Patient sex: M
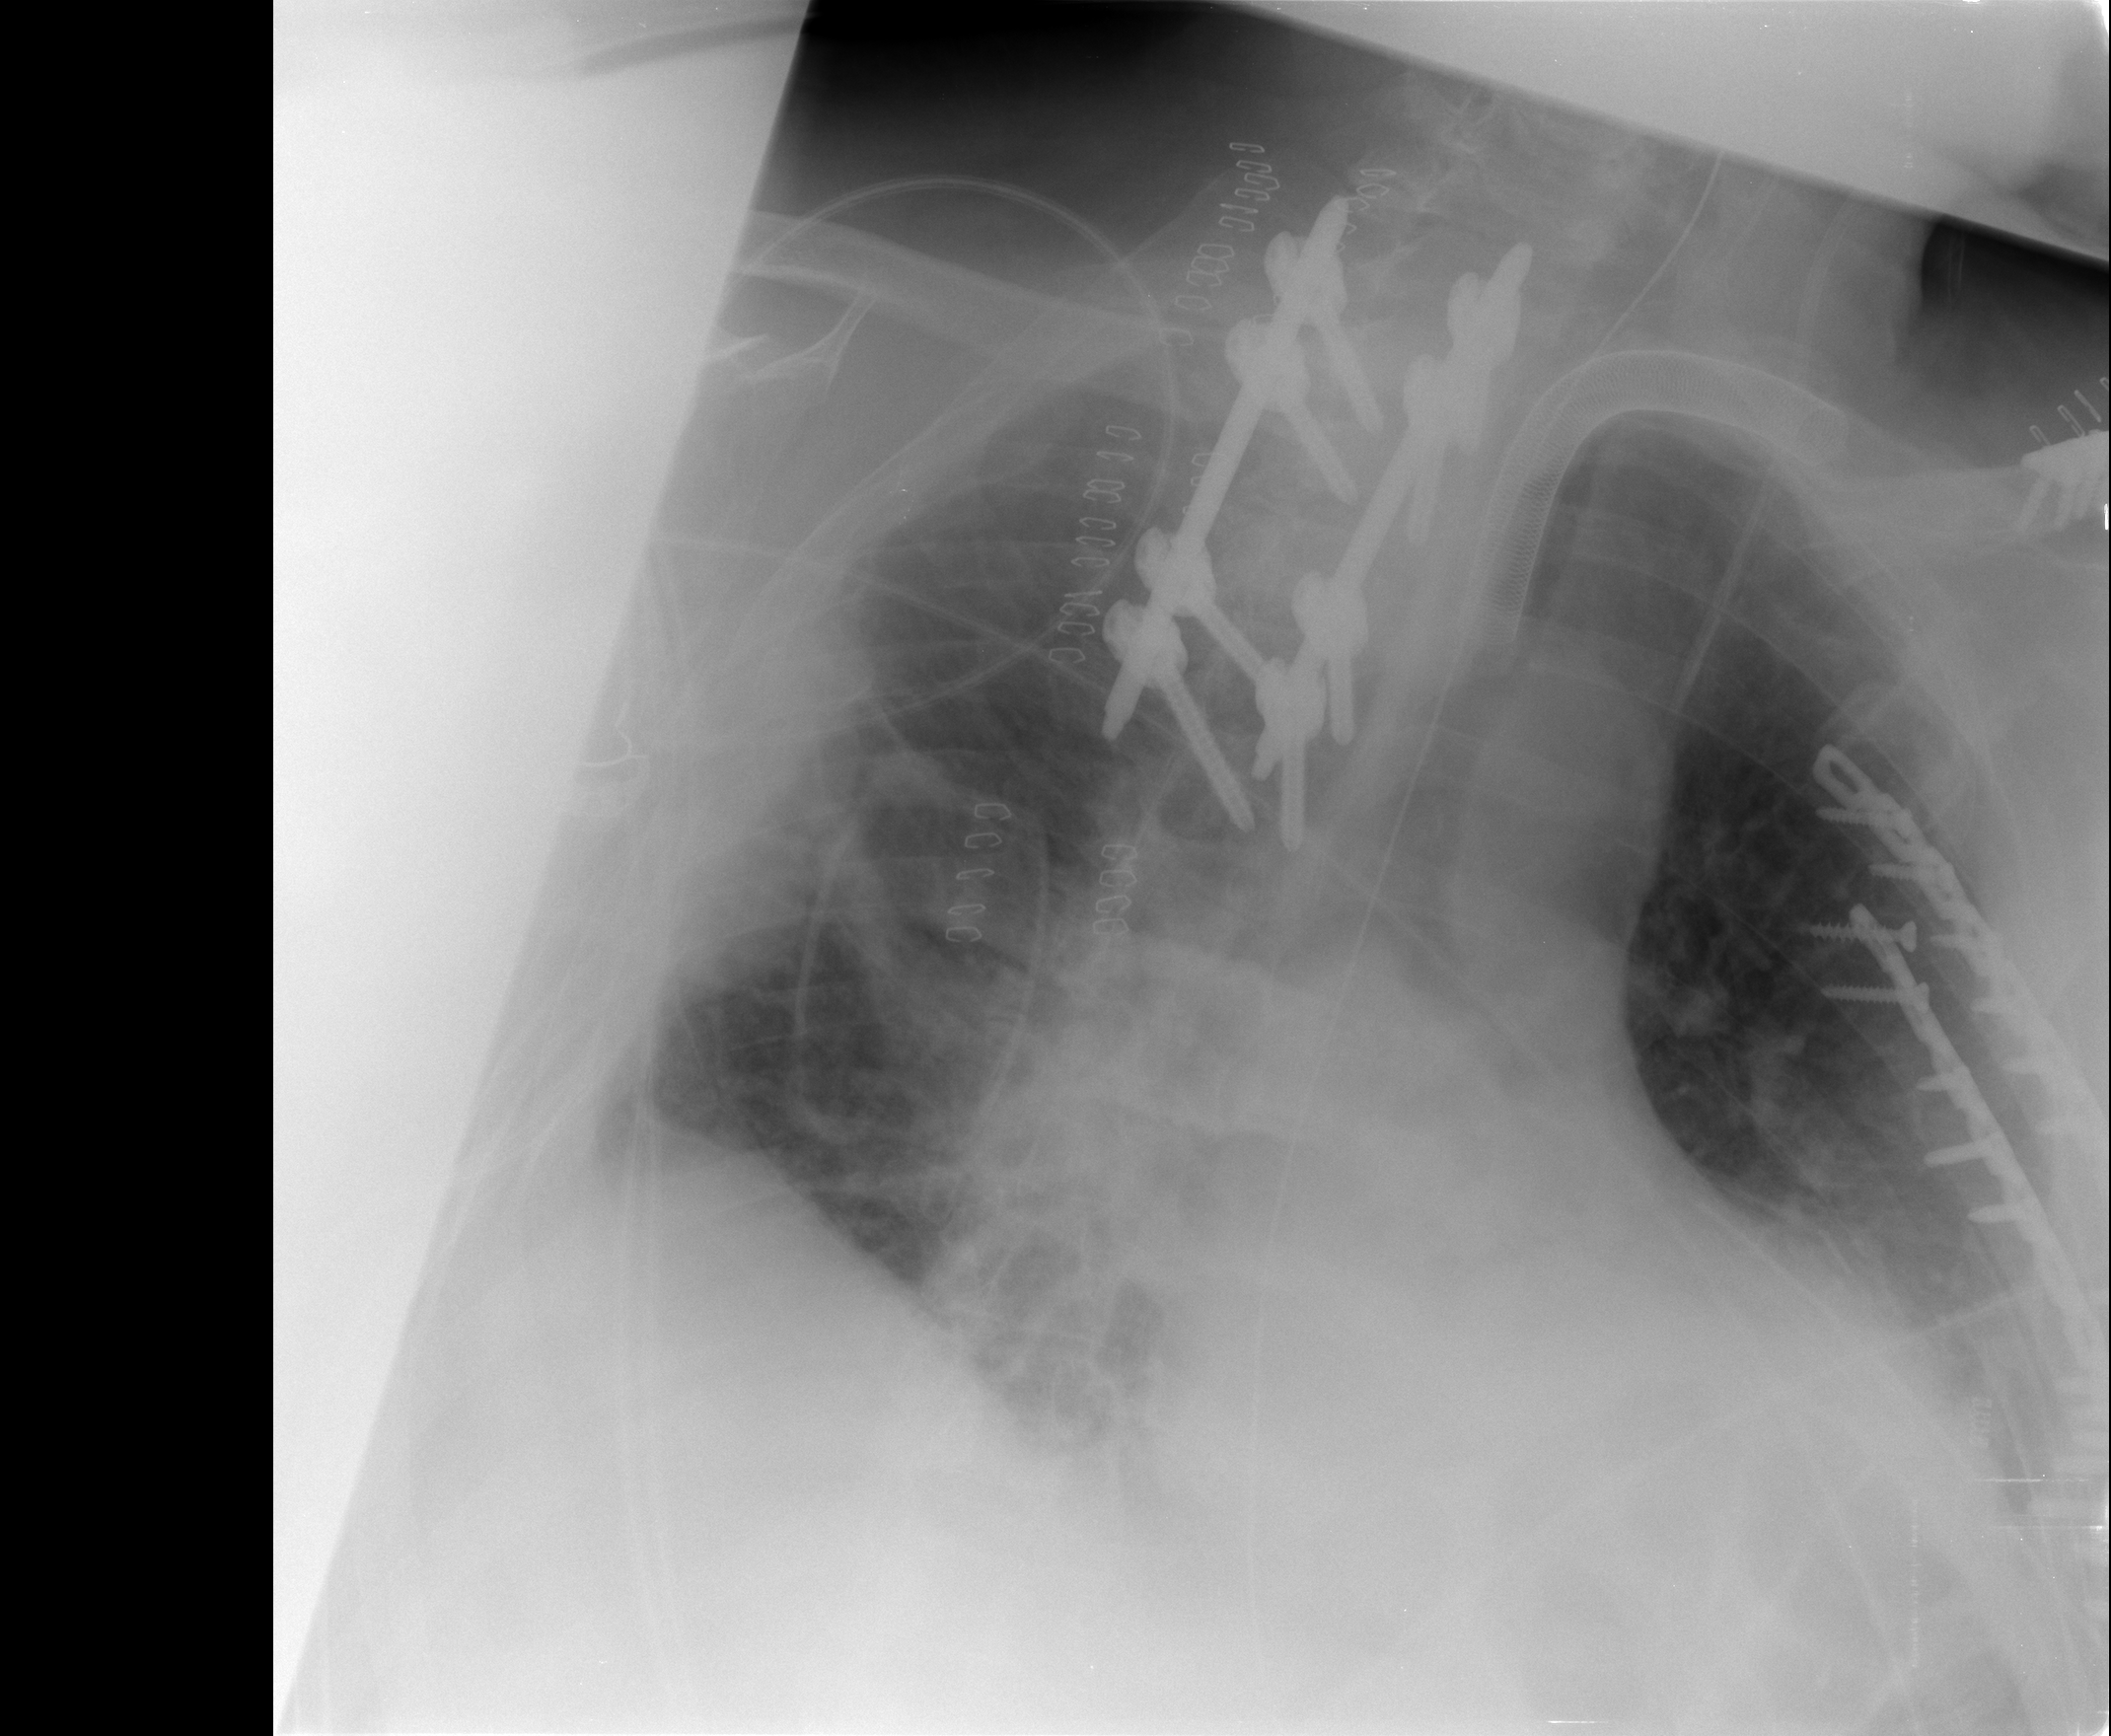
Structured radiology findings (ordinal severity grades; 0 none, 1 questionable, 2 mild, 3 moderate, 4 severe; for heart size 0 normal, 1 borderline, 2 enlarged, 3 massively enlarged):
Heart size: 1
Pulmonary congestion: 2
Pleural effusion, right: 2
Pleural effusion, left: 2
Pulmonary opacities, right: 2
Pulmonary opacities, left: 2
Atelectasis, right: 2
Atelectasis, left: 2